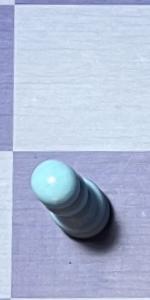
Label: Pawn_White